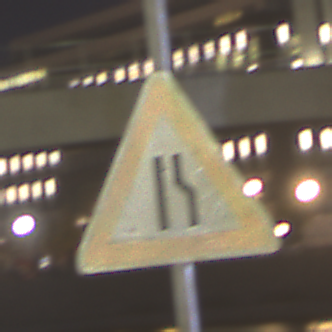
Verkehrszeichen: EinseitigVerengteFahrbahnRechts
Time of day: Night
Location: Outdoor (Urban)
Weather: PartlyCloudy
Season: NotSpecified
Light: Artificial